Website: lowes
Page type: billing-address
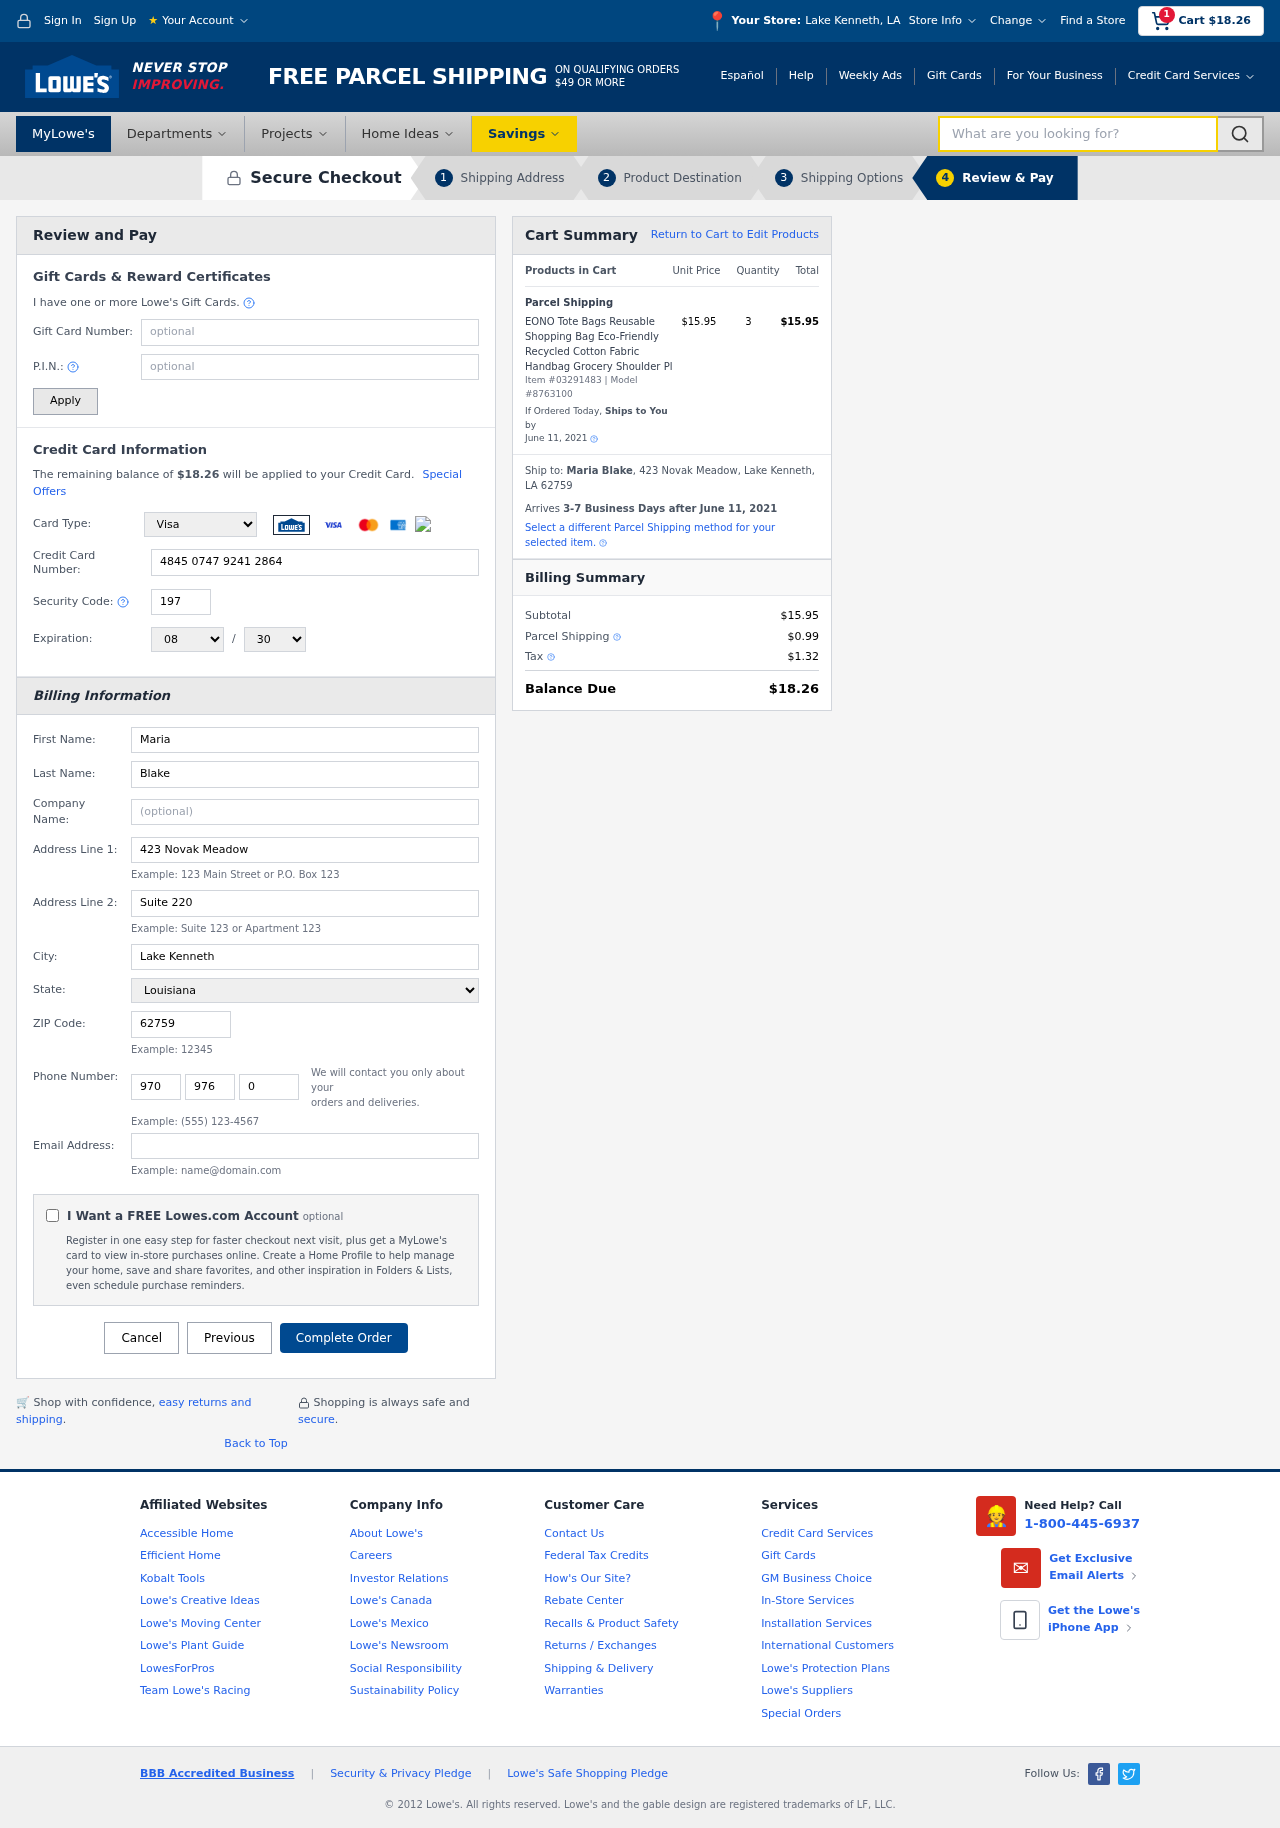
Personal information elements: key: PII_CARD_CVV
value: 197
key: PII_CARD_EXPIRY_MONTH
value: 08
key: PII_CARD_EXPIRY_YEAR
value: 30
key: PII_CARD_NUMBER
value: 4845 0747 9241 2864
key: PII_CARD_TYPE
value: Visa
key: PII_CITY
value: Lake Kenneth
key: PII_CITY_STATE
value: Lake Kenneth, LA
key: PII_EMAIL
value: maria_blake@yahoo.com
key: PII_FIRSTNAME
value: Maria
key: PII_FULLNAME
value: Maria Blake
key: PII_LASTNAME
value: Blake
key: PII_PHONE_AREA
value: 970
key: PII_PHONE_PREFIX
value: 976
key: PII_PHONE_SUFFIX
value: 0671
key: PII_POSTCODE
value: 62759
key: PII_STATE
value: Louisiana
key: PII_STREET
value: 423 Novak Meadow
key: PII_STREET2
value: Suite 220
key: PII_CITY_STATE_ZIP
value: Lake Kenneth, LA 62759
Product elements: key: PRODUCT1_NAME
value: EONO Tote Bags Reusable Shopping Bag Eco-Friendly Recycled Cotton Fabric Handbag Grocery Shoulder Pl
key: PRODUCT1_PRICE
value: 15.95
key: PRODUCT1_QUANTITY
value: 3
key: PRODUCT_ITEM_NUMBER
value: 03291483
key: PRODUCT_MODEL_NUMBER
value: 8763100
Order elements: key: ORDER_SUBTOTAL
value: $18.26
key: ORDER_TOTAL
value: $18.26
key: ORDER_SHIPPING_DATE
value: June 11, 2021
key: ORDER_SUBTOTAL
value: $15.95
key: ORDER_DELIVERY_DATE
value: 3-7 Business Days after June 11, 2021
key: ORDER_SHIPPING_DATE2
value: June 11, 2021
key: ORDER_SUBTOTAL2
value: $15.95
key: ORDER_SHIPPING_COST
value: $0.99
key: ORDER_TAX
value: $1.32
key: ORDER_TOTAL2
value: $18.26
Search elements: key: HEADER_SEARCH
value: What are you looking for?